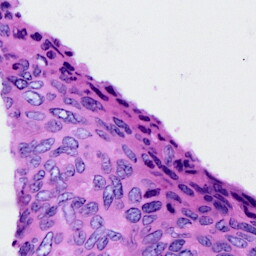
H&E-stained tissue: Cervix